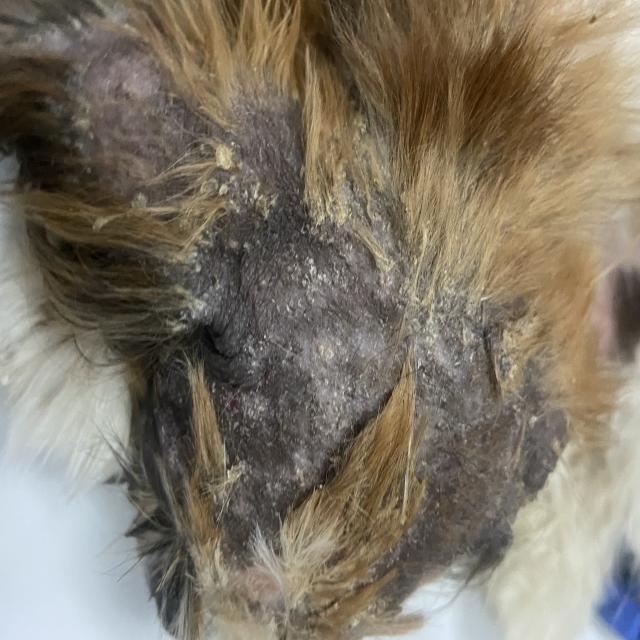
Canine demodicosis (Demodex mange) — caused by Demodex canis mites. Presents with alopecia, follicular papules, pustules, and comedones. Often localized on face and forelimbs.